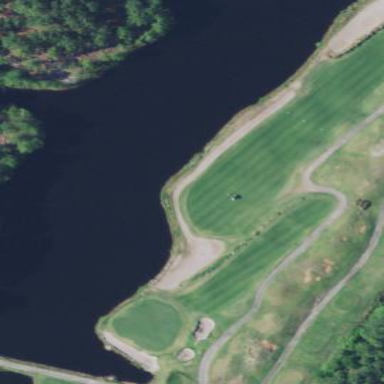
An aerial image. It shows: Golf bunker filled with natural sand.